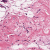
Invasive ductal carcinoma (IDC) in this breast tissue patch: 0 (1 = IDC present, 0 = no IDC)